Field crop: tomato
Growth stage: 1
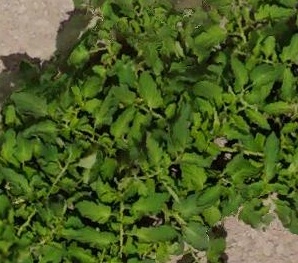
Species: tomato